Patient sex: F
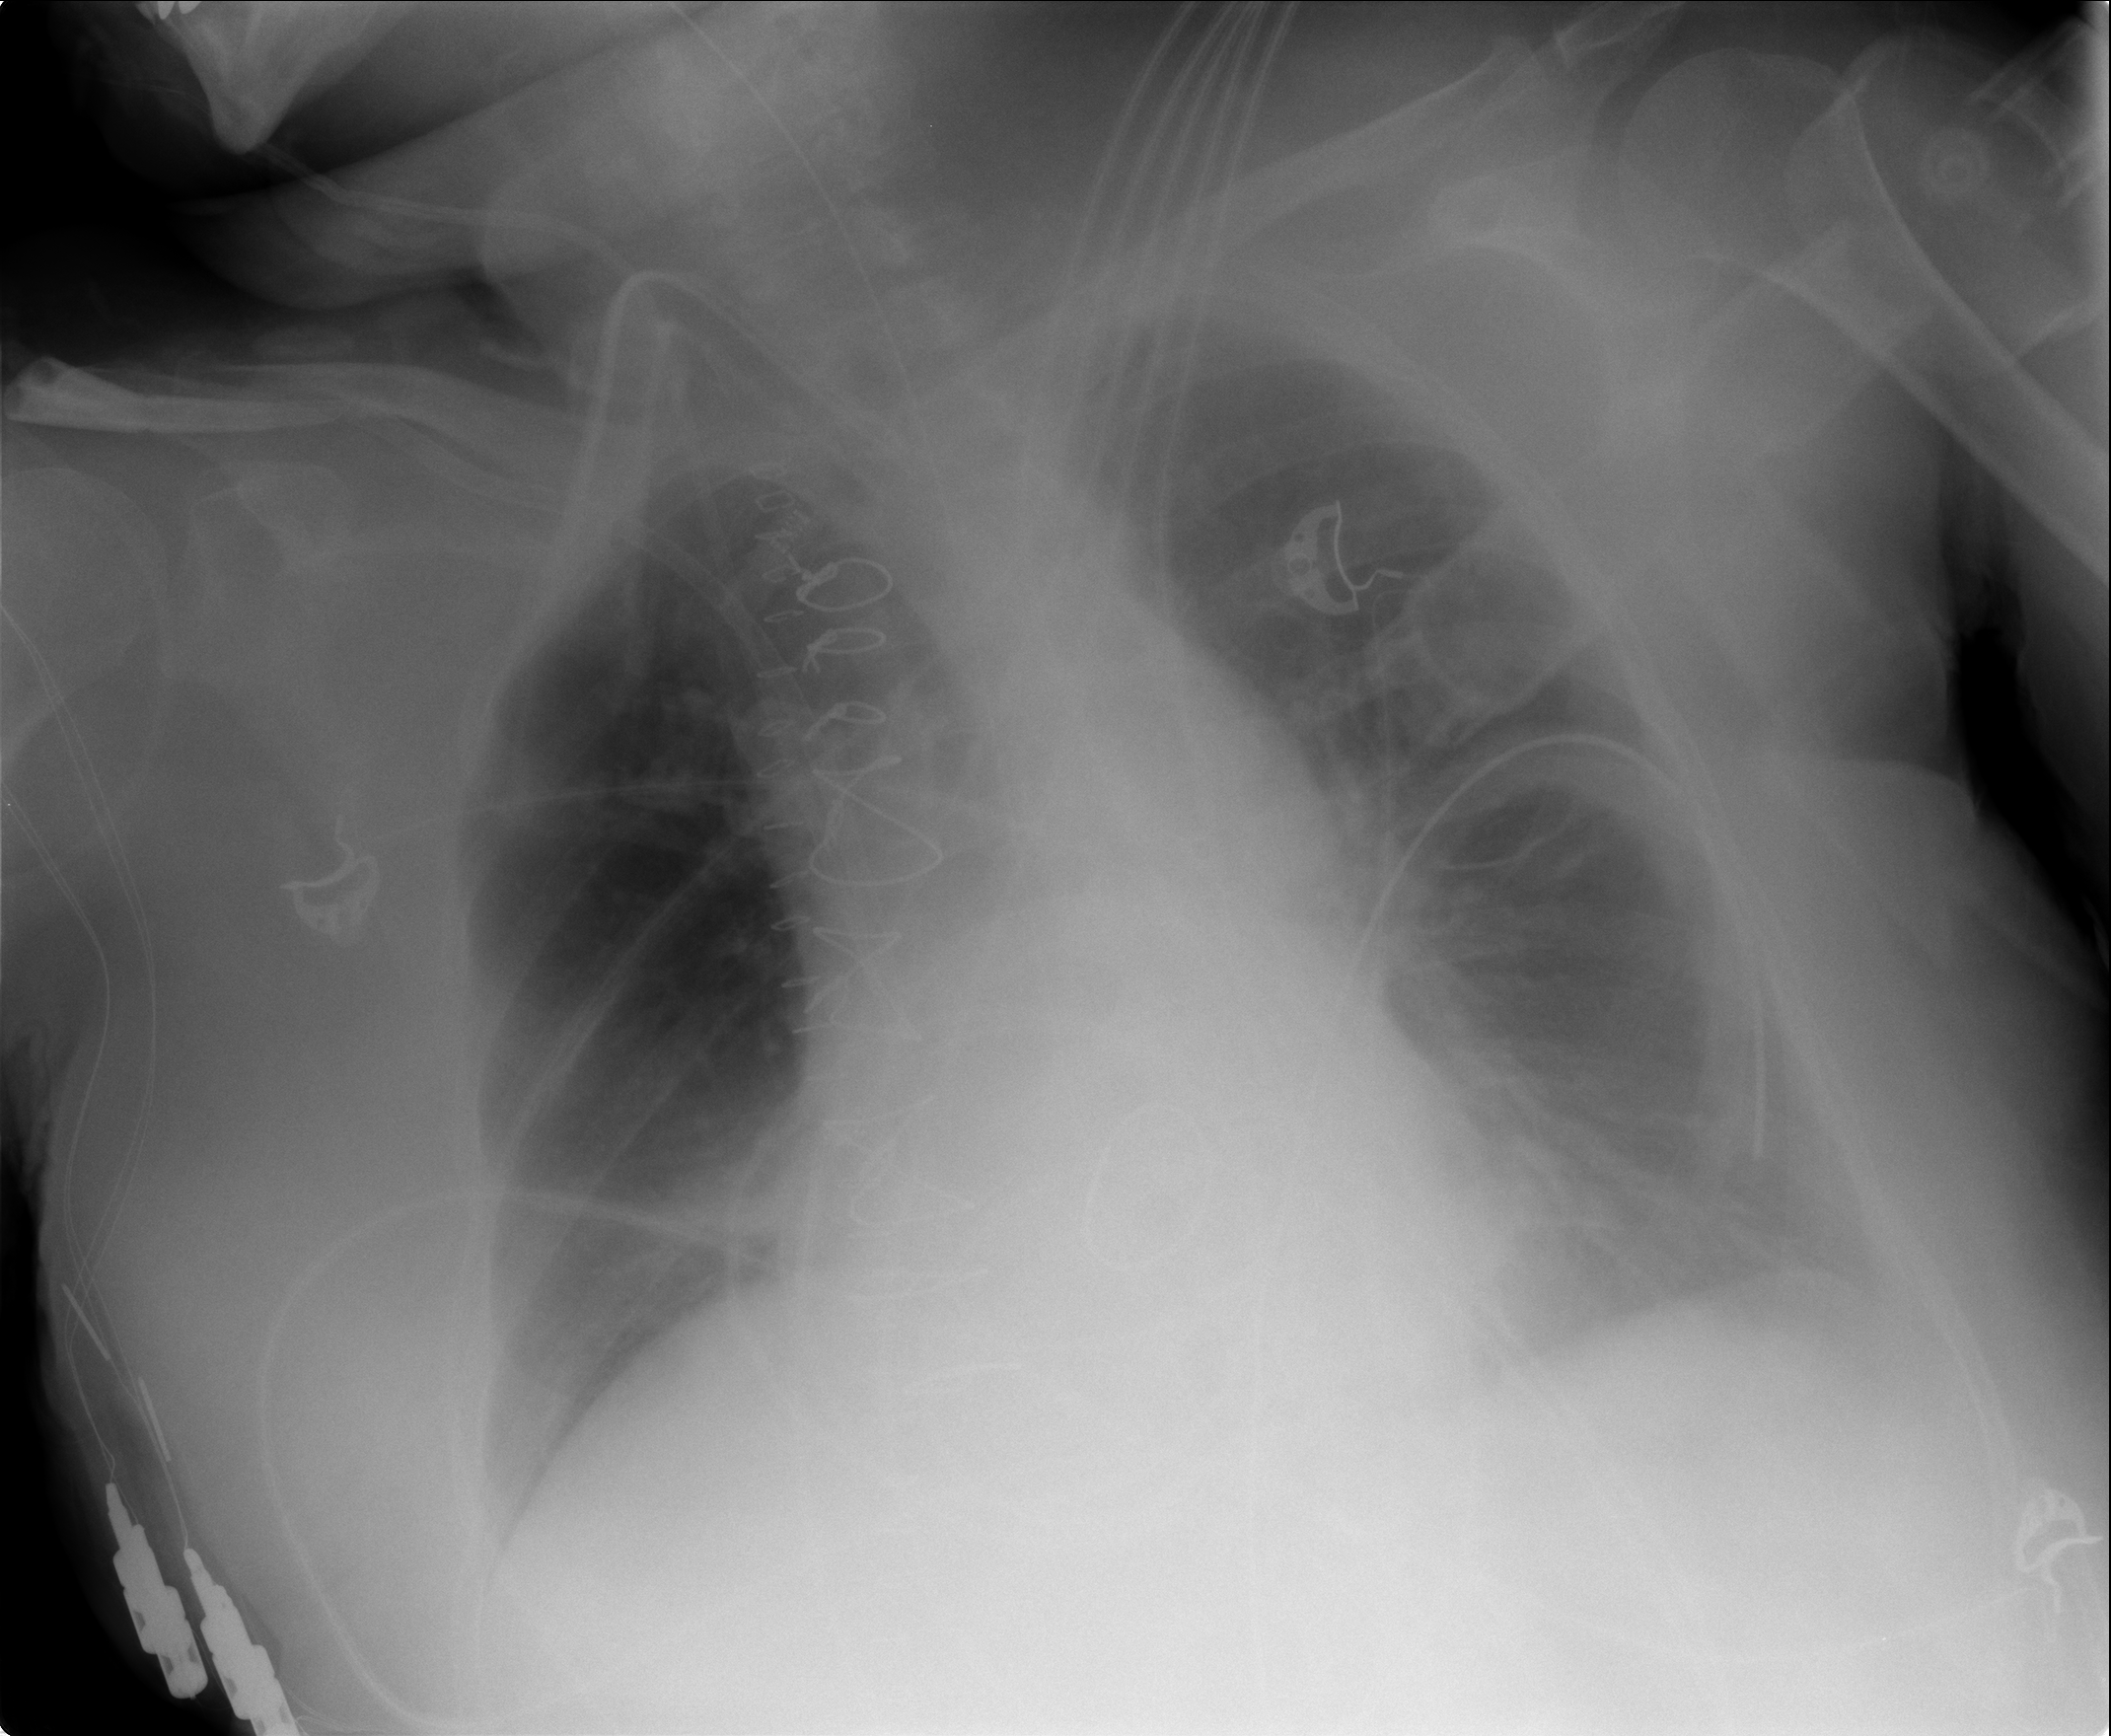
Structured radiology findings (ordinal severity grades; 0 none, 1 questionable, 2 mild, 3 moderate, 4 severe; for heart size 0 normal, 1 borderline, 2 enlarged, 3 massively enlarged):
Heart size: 1
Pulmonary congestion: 2
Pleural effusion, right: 0
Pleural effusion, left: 0
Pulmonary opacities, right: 0
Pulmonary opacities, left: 0
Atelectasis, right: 0
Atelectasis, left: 0